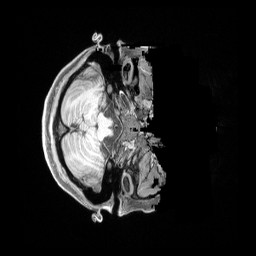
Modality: T1w
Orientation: axial
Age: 22
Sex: female
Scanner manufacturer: siemens
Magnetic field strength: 3 T
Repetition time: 2.4 s
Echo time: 0.00228 s